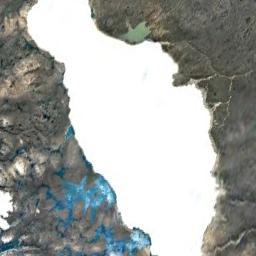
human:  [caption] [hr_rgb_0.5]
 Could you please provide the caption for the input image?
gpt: The snowberg is covered with snow .

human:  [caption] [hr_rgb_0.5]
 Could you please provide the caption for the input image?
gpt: The snow berg is next to the lake .

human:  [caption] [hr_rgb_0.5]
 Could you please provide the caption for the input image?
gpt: The snowberg is next to a green lake and some blue fiords .

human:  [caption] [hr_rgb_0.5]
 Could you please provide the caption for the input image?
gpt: White snow and brown bare ground intersect on the snow mountain .

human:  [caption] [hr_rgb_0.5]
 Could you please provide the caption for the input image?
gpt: There are much snow and some rivers on the snowberg .